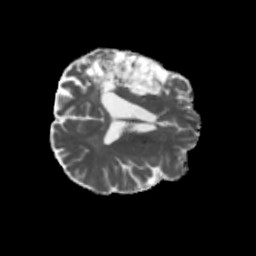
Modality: MD
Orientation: axial
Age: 54
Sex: male
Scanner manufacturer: siemens
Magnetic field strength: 3 T
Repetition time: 5.47 s
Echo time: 0.0854 s